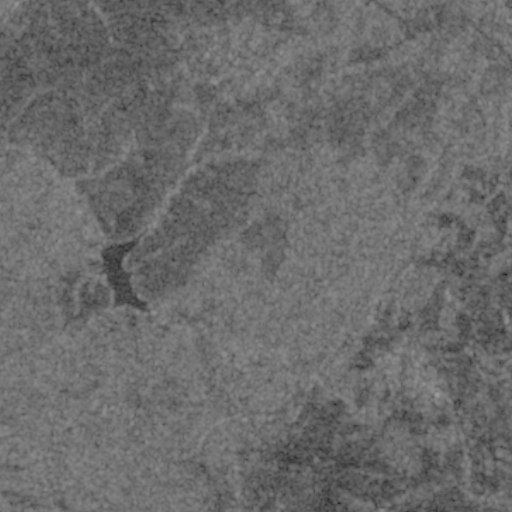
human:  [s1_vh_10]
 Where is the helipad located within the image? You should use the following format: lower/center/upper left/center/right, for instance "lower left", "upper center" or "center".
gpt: The helipad is located in the center right of the image.
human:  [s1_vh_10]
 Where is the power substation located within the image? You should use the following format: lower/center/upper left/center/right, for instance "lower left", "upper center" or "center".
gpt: The power substation is located in the upper center of the image.
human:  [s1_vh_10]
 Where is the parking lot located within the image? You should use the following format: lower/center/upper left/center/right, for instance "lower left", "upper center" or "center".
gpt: There is no parking lot in the image.

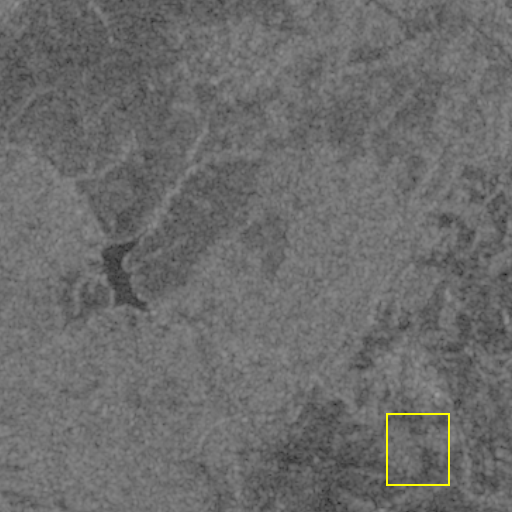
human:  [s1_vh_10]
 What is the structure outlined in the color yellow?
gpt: The structure outlined in yellow is a crop field.
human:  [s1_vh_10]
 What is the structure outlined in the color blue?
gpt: There is no blue outline.